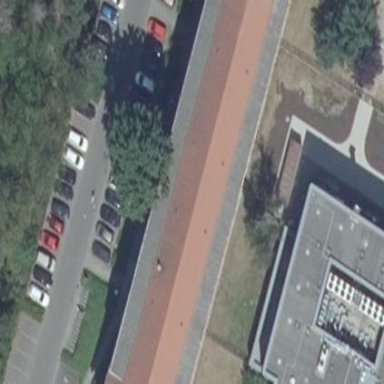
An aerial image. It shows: Government office building with hipped roof made of red roof tiles.